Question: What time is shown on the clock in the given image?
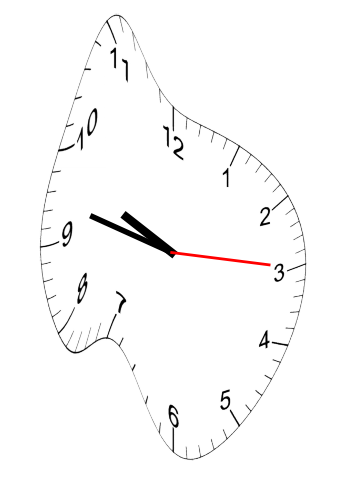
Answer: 09:47:15